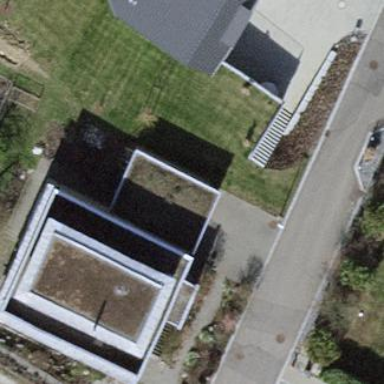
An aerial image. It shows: Garage.